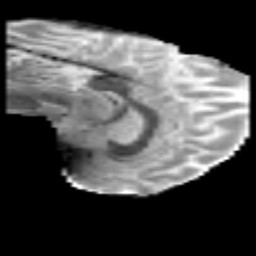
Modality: MD
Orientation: sagittal
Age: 32
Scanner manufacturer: philips
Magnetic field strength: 3 T
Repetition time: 8.6 s
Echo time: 0.127 s